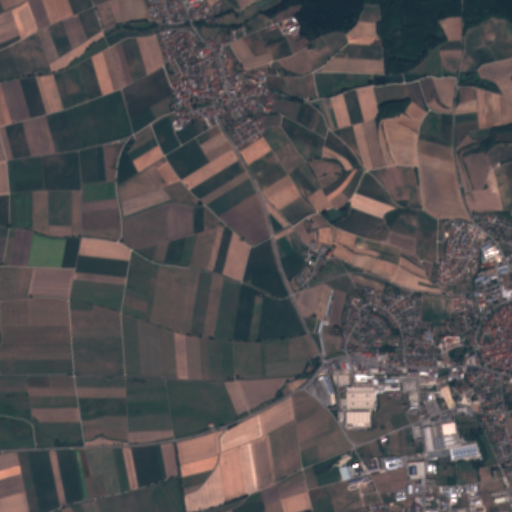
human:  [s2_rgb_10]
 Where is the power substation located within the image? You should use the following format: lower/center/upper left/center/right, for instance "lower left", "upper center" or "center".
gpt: The power substation is located in the lower center of the image.
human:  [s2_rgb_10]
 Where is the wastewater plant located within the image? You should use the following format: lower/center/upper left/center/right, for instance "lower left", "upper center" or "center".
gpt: The wastewater plant is located in the lower right of the image.
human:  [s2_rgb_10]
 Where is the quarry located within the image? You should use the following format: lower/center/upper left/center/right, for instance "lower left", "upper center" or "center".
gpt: There is no quarry in the image.